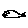
Label: fish